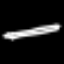
Label: pencil